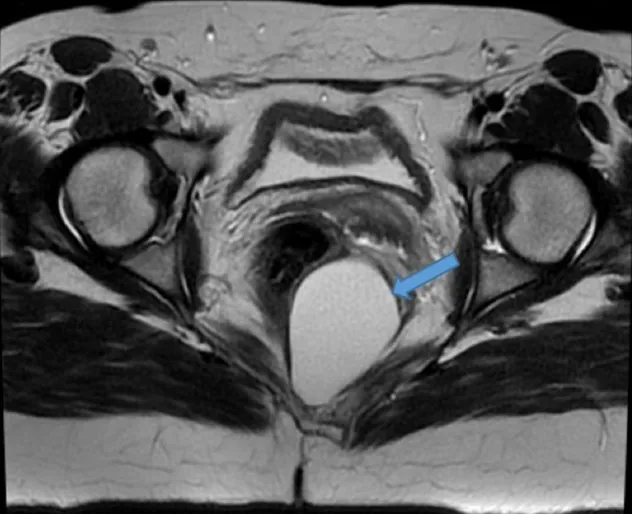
A: MRI of abdomen confirmed a well-defined homogeneous at the lower pelvis, retrorectal in location, approaching the level of the anal canal. Anterior displacement of the rectum was seen with no signs of rectal wall signal alteration to suggest infiltration.
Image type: radiology (mri)